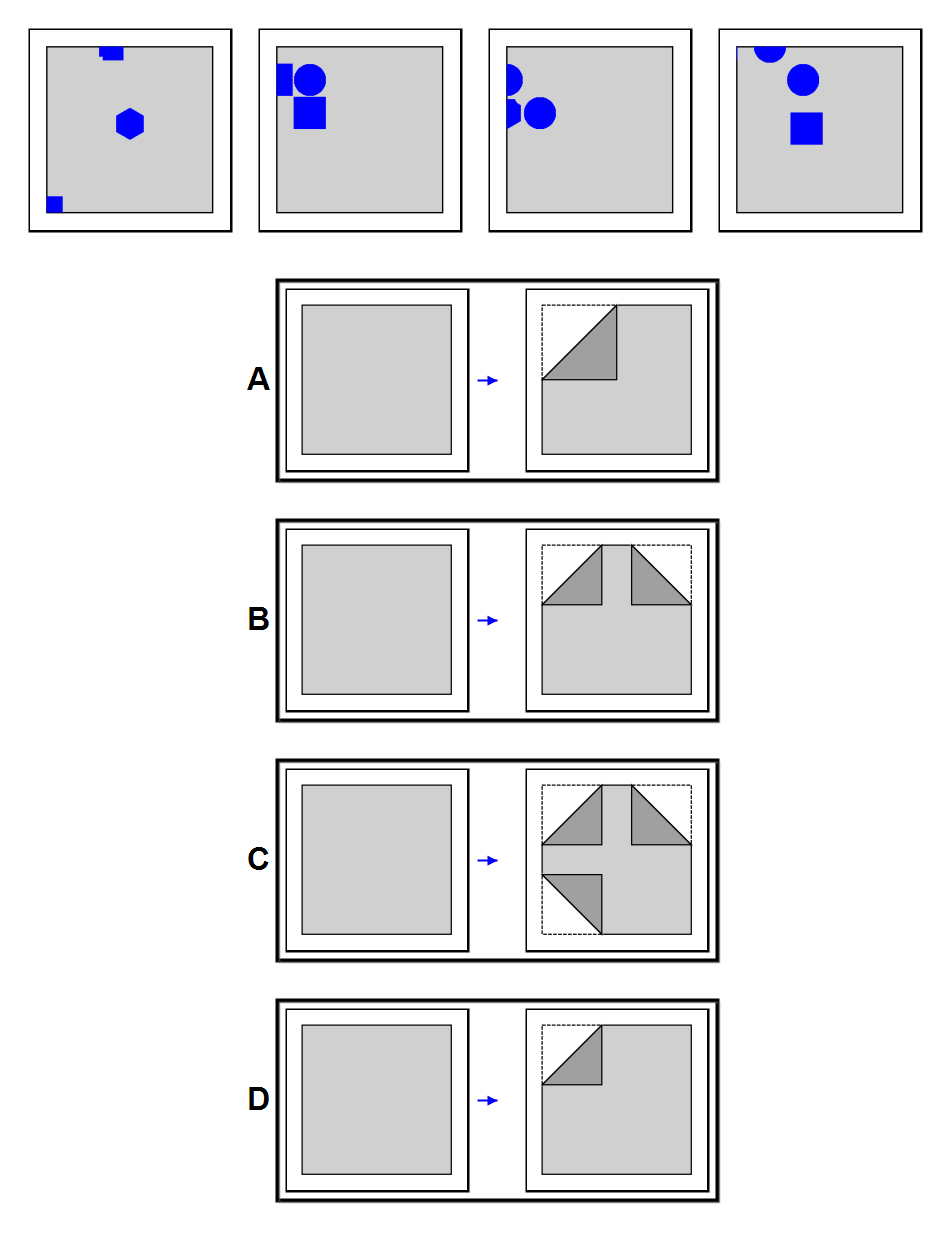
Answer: D